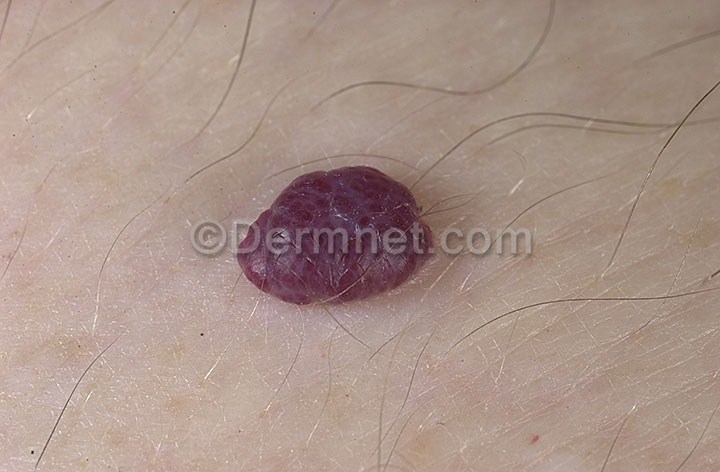
Disease: Vascular Tumors